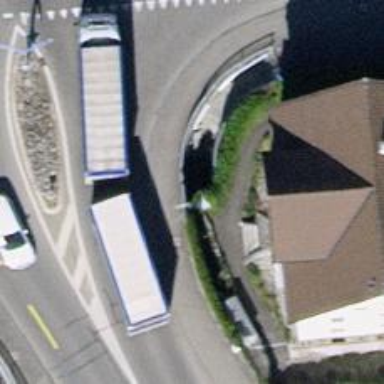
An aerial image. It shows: Tunnel footway.